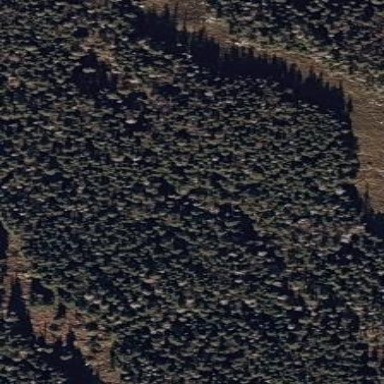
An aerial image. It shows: Coniferous forest area.